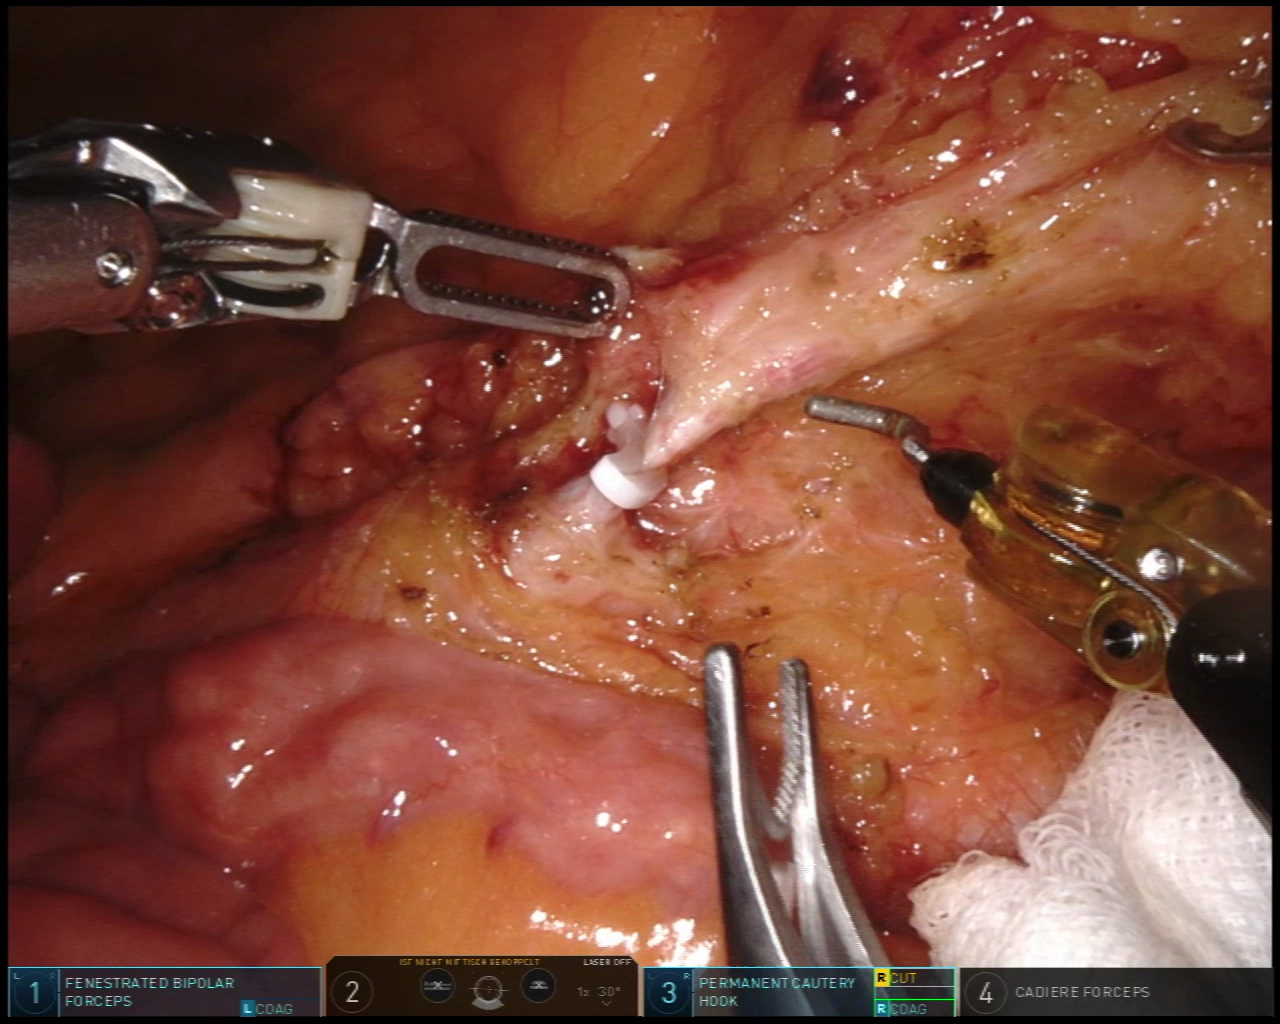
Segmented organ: inferior_mesenteric_artery
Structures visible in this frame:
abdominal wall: no
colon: no
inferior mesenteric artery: yes
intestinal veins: no
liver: no
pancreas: no
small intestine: yes
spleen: no
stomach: no
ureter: no
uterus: no
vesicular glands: no